Field crop: tomato
Growth stage: 1
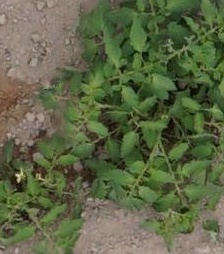
Species: tomato